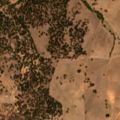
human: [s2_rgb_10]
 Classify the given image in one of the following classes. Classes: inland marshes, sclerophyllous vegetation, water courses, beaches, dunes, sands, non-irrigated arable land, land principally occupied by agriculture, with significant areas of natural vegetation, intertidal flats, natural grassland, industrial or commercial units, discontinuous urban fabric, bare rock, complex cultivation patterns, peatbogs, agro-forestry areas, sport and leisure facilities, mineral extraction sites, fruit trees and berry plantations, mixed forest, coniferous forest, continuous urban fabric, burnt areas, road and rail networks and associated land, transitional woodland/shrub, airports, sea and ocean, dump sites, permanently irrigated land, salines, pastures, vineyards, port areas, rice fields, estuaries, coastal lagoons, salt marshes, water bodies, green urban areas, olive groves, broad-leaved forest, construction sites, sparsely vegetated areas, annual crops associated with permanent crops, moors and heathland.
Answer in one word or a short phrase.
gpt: pastures, agro-forestry areas